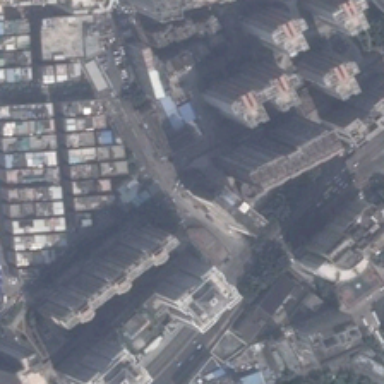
There are many tall buildings .